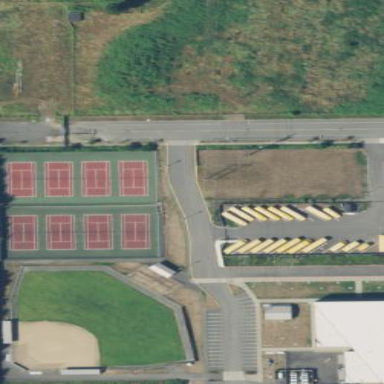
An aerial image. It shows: Tennis court.